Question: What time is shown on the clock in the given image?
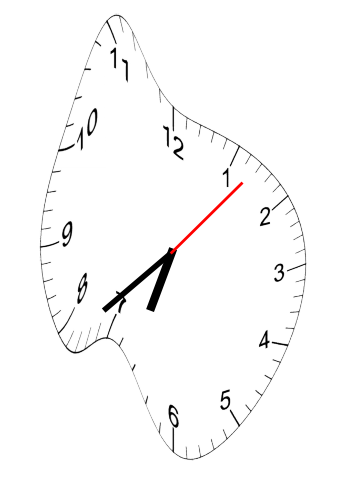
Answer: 06:38:07